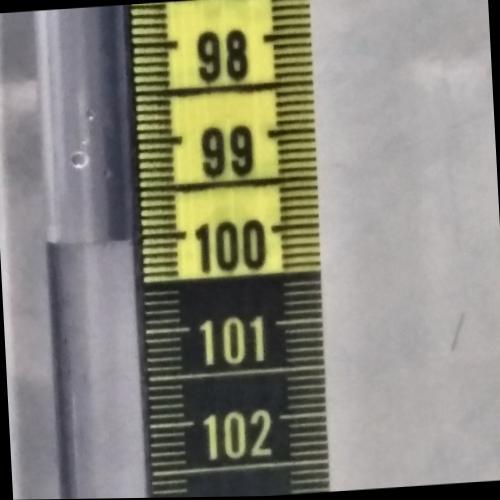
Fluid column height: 100.0 cm